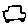
Label: car